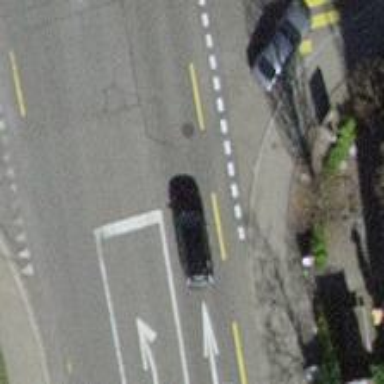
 featuring cycle lane and trolley wires."